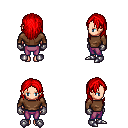
a pixel art fantasy rpg character, female body template, human, light skin, brown long-sleeve shirt, magenta pants, red long hairstyle, metal gloves, metal boots, four views (front, back, left, right), 2x2 character sprite sheet, small pixel art, hard edges, no anti-aliasing